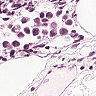
Metastatic tissue present: yes